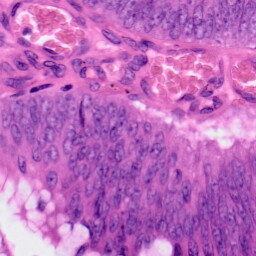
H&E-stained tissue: Colon